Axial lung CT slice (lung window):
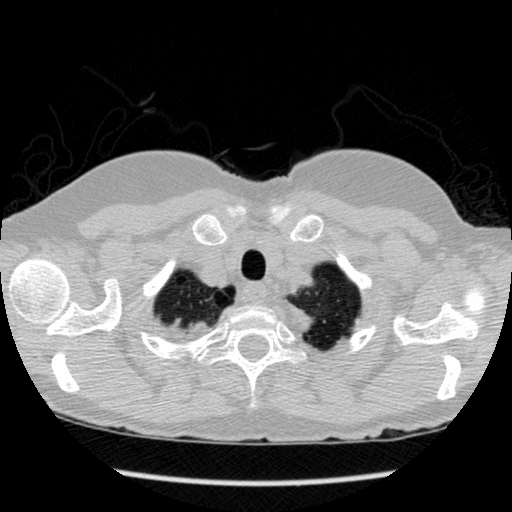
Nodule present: no